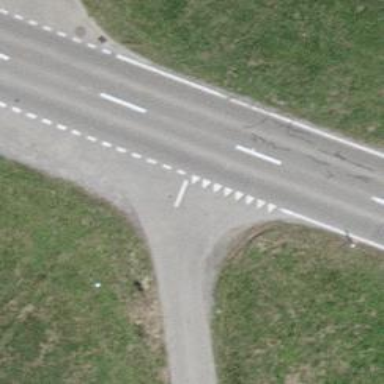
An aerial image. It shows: Secondary road with asphalt surface.